Question: I'm creating a activities launcher so that it can detect all the available activities in my Android Project and display as a List of activities and launch when i click one item.

It's supposed to work like google API demo project. I have referred to the ApiDemos.java and tried to modify the code to -->mainIntent.addCategory("com.mypackage"), getStringExtra(...), putStringExtra(...) and added some "intent-filter" "category android:name="com.mypackage" to other activities in manifest, however only 1 ,the main activity is shown in the List, other activities doesn't show. Please tell me if you know the solution. Thanks very much:
'''
package com.example.android.apis;
import android.app.ListActivity;
public class ApiDemos extends ListActivity {
@Override
public void onCreate(Bundle savedInstanceState) {
super.onCreate(savedInstanceState);
Intent intent = getIntent();
String path = intent.getStringExtra("com.example.android.apis.Path");
if (path == null) {
path = "";
}
setListAdapter(new SimpleAdapter(this, getData(path),
android.R.layout.simple_list_item_1, new String[] { "title" },
new int[] { android.R.id.text1 }));
getListView().setTextFilterEnabled(true);
}
protected List<Map<String, Object>> getData(String prefix) {
List<Map<String, Object>> myData = new ArrayList<Map<String, Object>>();
Intent mainIntent = new Intent(Intent.ACTION_MAIN, null);
mainIntent.addCategory(Intent.CATEGORY_SAMPLE_CODE);
PackageManager pm = getPackageManager();
List<ResolveInfo> list = pm.queryIntentActivities(mainIntent, 0);
if (null == list)
return myData;
String[] prefixPath;
String prefixWithSlash = prefix;
if (prefix.equals("")) {
prefixPath = null;
} else {
prefixPath = prefix.split("/");
prefixWithSlash = prefix + "/";
}
int len = list.size();
Map<String, Boolean> entries = new HashMap<String, Boolean>();
for (int i = 0; i < len; i++) {
ResolveInfo info = list.get(i);
CharSequence labelSeq = info.loadLabel(pm);
String label = labelSeq != null
? labelSeq.toString()
: info.activityInfo.name;
if (prefixWithSlash.length() == 0 || label.startsWith(prefixWithSlash)) {
String[] labelPath = label.split("/");
String nextLabel = prefixPath == null ? labelPath[0] : labelPath[prefixPath.length];
if ((prefixPath != null ? prefixPath.length : 0) == labelPath.length - 1) {
addItem(myData, nextLabel, activityIntent(
info.activityInfo.applicationInfo.packageName,
info.activityInfo.name));
} else {
if (entries.get(nextLabel) == null) {
addItem(myData, nextLabel, browseIntent(prefix.equals("") ? nextLabel : prefix + "/" + nextLabel));
entries.put(nextLabel, true);
}
}
}
}
Collections.sort(myData, sDisplayNameComparator);
return myData;
}
private final static Comparator<Map<String, Object>> sDisplayNameComparator =
new Comparator<Map<String, Object>>() {
private final Collator collator = Collator.getInstance();
public int compare(Map<String, Object> map1, Map<String, Object> map2) {
return collator.compare(map1.get("title"), map2.get("title"));
}
};
protected Intent activityIntent(String pkg, String componentName) {
Intent result = new Intent();
result.setClassName(pkg, componentName);
return result;
}
protected Intent browseIntent(String path) {
Intent result = new Intent();
result.setClass(this, ApiDemos.class);
result.putExtra("com.example.android.apis.Path", path);
return result;
}
protected void addItem(List<Map<String, Object>> data, String name, Intent intent) {
Map<String, Object> temp = new HashMap<String, Object>();
temp.put("title", name);
temp.put("intent", intent);
data.add(temp);
}
@Override
@SuppressWarnings("unchecked")
protected void onListItemClick(ListView l, View v, int position, long id) {
Map<String, Object> map = (Map<String, Object>)l.getItemAtPosition(position);
Intent intent = (Intent) map.get("intent");
startActivity(intent);
}
}
'''
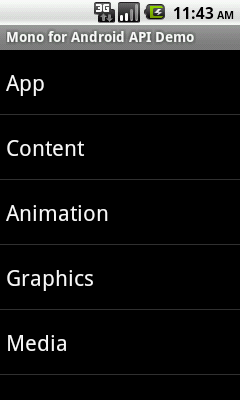
Answer: I have found the solution by correctly edit manyfest android🏷️
'''
<activity android:name=".app.HelloWorld" android:label="app/HelloWorld">
<intent-filter>
<action android:name="android.intent.action.MAIN" />
<category android:name="com.tungnd.android.labs.TUNGND" />
</intent-filter>
</activity>
'''